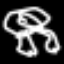
Label: frog